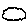
Label: cloud